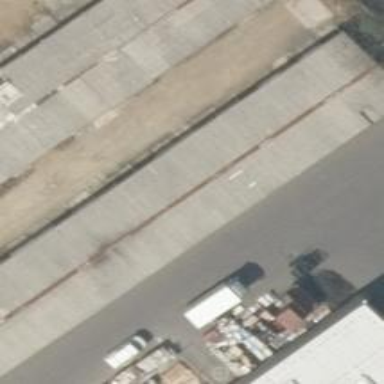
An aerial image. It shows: Group of garages.